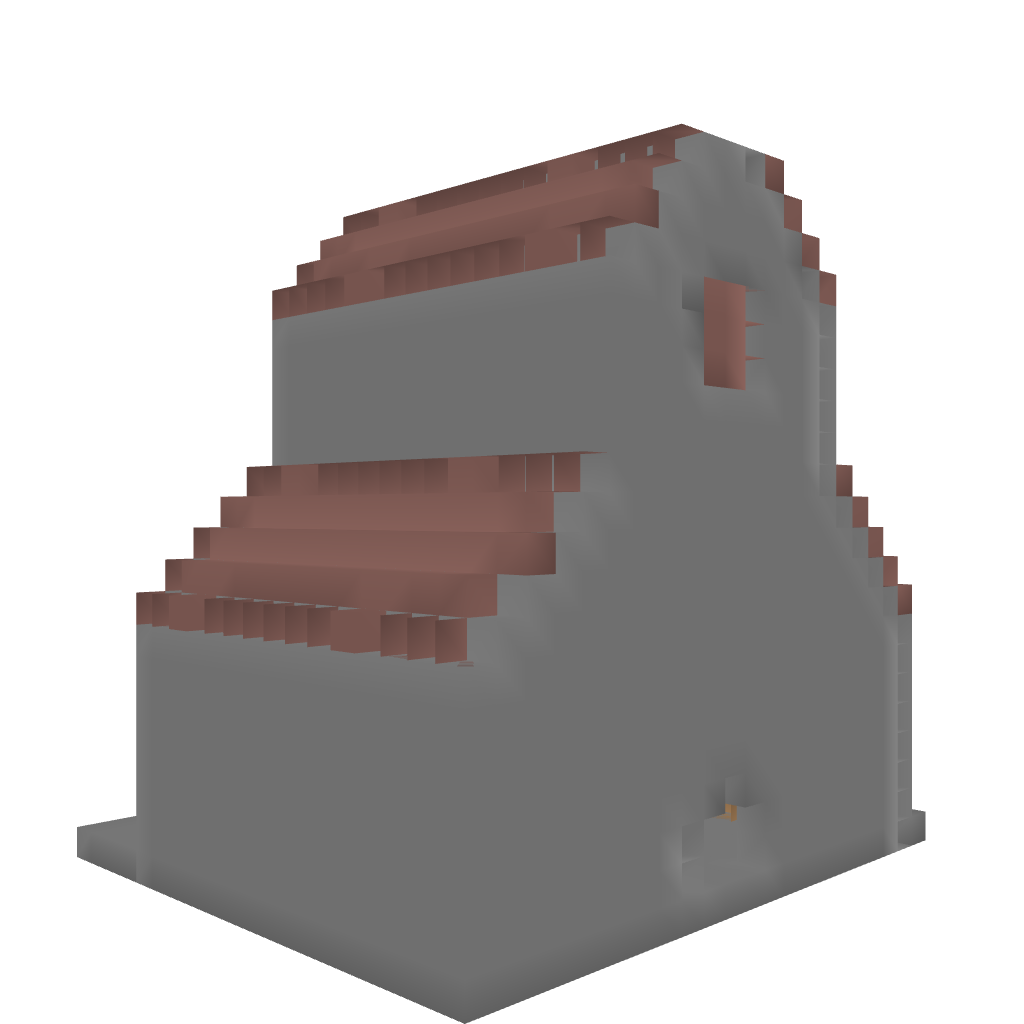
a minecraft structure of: Barn - By Cybersneeze good quality